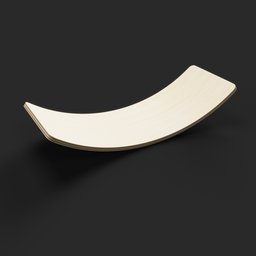
Label: tools